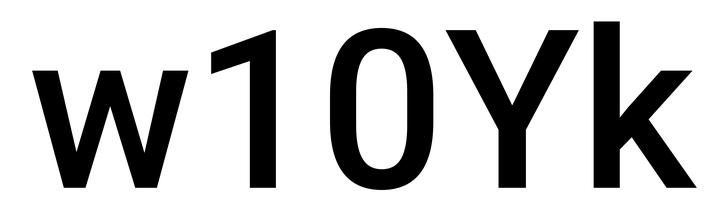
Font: Roboto_Medium